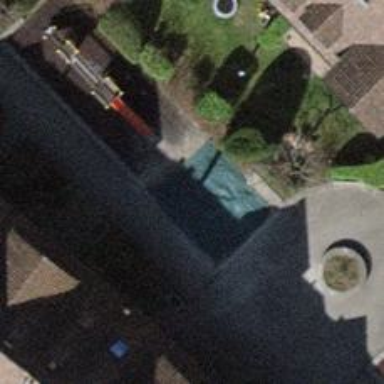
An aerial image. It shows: Sandpit playground.